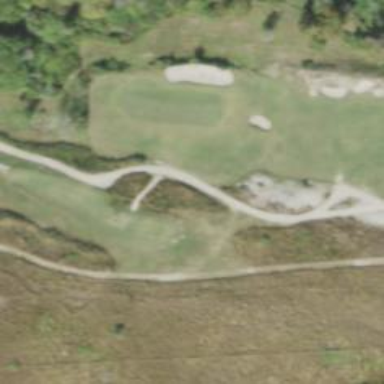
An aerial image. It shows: Path for both roads and golfers.